Question: Need difference between Created & Closed In Hours along with below
1. The TAT hour to be calculated between 9:00 am to 09:00 pm which is working hours, if created time us 09 pm then it should be considered from next day 9 am.
2. Sunday is Holiday
I have tried:- '=Created-Closed Date', but don't know how to exclude Sunday and calculate only shift hours.

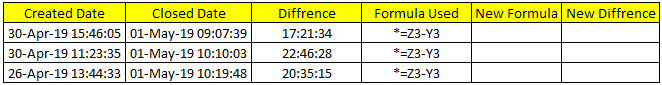
Answer: Yes! Finally Self Got Answer For it.
Here is that